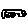
Label: car